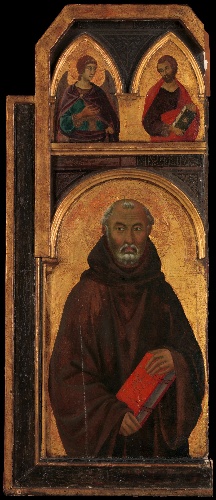
Title: Saint Benedict
Artist: Segna di Buonaventura
Artist bio: Italian, active Siena by 1298–died 1326/31
Date: 1320s
Object type: Painting, part of a polyptych
Classification: Paintings
Medium: Tempera on wood, gold ground
Dimensions: Overall, with framing elements, 49 x 20 7/8 in. (124.5 x 53 cm); Saint Benedict, painted surface 27 7/8 x 16 in. (70.8 x 40.6 cm); pinnacle, painted surface 10 1/4 x 15 3/8 in. (26 x 39.1 cm)
Department: European Paintings
Credit line: Harris Brisbane Dick Fund, 1924
Accession year: 1924
Repository: Metropolitan Museum of Art, New York, NY
Tags: Men|Saints|Books|Angels